Question: I've just upgraded to phpMyAdmin 3.5.7 and I can't login. When I try, I don't get an error but I'm returned to the login page with my 'admin' username gibbled (I think it's a character set issue but don't know how to fix it); attached is a screenshot of what's happening:

Anyway any advice would be great!
PS When I say upgraded, I simply mean clean installed a higher version (ie it's a fresh configuration).
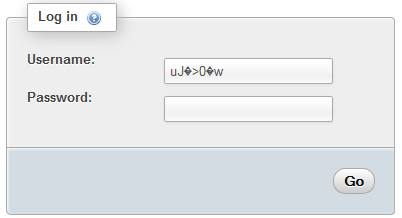
Answer: The issue had to do with the file-based session handler and the fact that I have multiple servers behind my load balancer. I changed my NGINX config to forward PMA to the primary server for now but I'll just change it to a MySQL session handler when I get around to it.